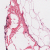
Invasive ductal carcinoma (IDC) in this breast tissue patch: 0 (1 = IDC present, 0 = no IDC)